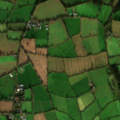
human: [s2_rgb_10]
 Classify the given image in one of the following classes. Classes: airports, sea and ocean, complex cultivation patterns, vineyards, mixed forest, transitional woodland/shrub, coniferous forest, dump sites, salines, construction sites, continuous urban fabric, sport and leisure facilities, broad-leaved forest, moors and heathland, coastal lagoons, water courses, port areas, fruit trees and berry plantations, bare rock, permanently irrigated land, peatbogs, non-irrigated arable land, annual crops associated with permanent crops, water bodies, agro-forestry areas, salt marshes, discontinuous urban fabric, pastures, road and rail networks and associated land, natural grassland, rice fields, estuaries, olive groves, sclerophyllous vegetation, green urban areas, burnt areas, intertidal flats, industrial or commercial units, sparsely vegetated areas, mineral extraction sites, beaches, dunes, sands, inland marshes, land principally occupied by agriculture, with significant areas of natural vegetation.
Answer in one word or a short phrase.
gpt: non-irrigated arable land, pastures